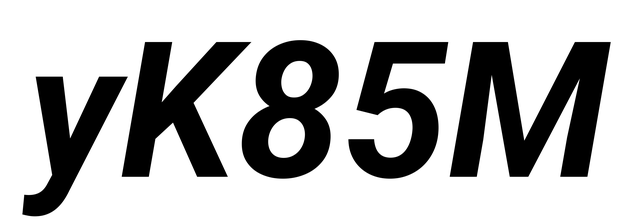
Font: Roboto-Italic_Bold_Italic